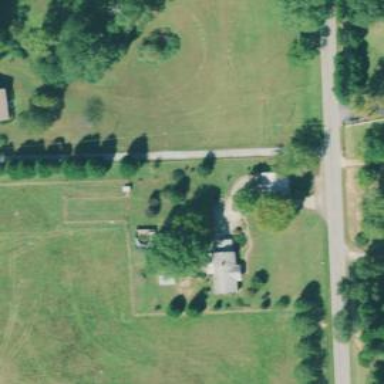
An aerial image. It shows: Driveway.